【题型】选择题　【知识点】平面几何　【难度】medium
如图,在 $\triangle ABC$ 中, $\angle ACB = 90^\circ$, $\tan B = \frac{\sqrt{3}}{3}$, $AB = 10$, $D$ 是 $BC$ 上一动点, $CE \perp AD$ 于 $E$, $EF \perp AB$ 交 $BC$ 于点 $F$, 则 $CF$ 的最大值是（\quad ）

A. $\frac{6\sqrt{3}}{5}$  \quad
B. $\frac{5\sqrt{3}}{6}$  \quad
C. $\sqrt{3}$  \quad
D. $\frac{5\sqrt{3}}{2}$
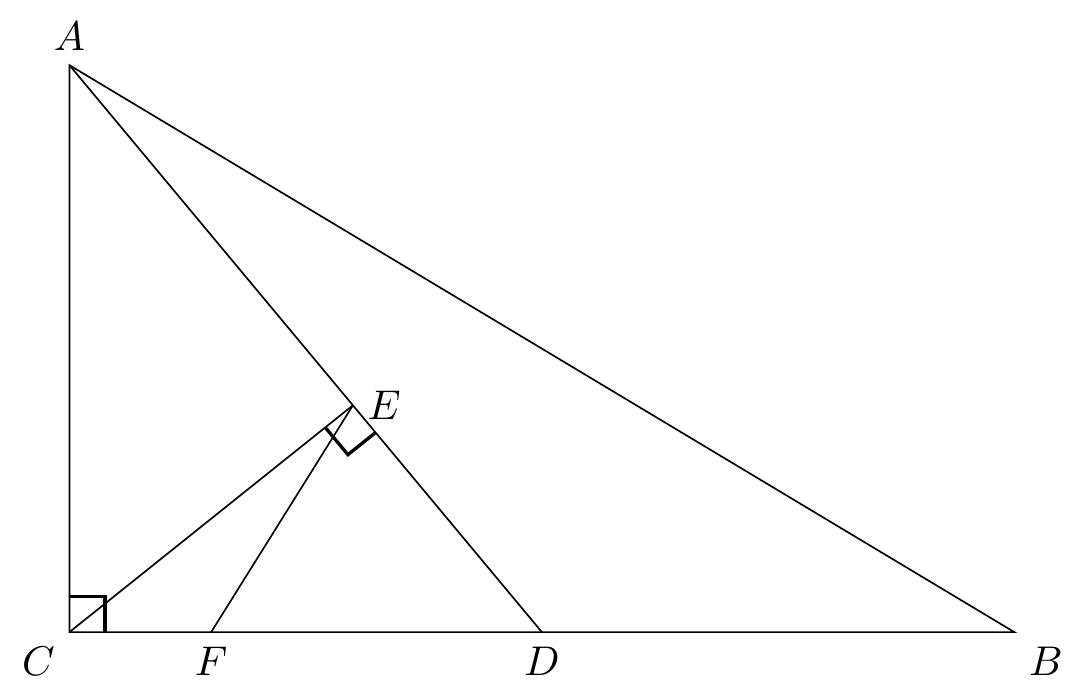
【解答】
解：如图，取 $AC$ 的中点 $O$，连接 $OE$，$OF$，延长 $FE$ 交 $AB$ 于 $T$。

$\because \angle ACB = 90^\circ$, $AB = 10$, $\tan B = \frac{\sqrt{3}}{3}$,

$\therefore \angle B = 30^\circ$,

$\therefore \angle CAB = 60^\circ$, $AC = \frac{1}{2} AB = 5$,

$\because CE \perp AD$,

$\therefore \angle AEC = 90^\circ$,

$\therefore$ 点 $E$ 在 $\odot O$ 上，

$\therefore AO = OC = \frac{5}{2}$，

$\therefore OE = OA = \frac{5}{2}$，

$\therefore$ 点 $E$ 在以 $O$ 为圆心，$\frac{5}{2}$ 为半径的圆上运动,

$\because FT \perp AB$,

$\therefore$ 当 $FT$ 与 $\odot O$ 相切时，$CF$ 的值最大。

$\therefore$ 直线 $CF$，直线 $EF$ 都是 $\odot O$ 的切线。

$\therefore FC = FE$,

$\therefore \angle FCE = \angle FEC$,

$\because \angle CAE + \angle ACE = 90^\circ$, $\angle ACE + \angle ECF = 90^\circ$,

$\therefore \angle CAE = \angle FCE$,

$\because \angle CEF + \angle AET = 90^\circ$, $\angle AET + \angle EAT = 90^\circ$,

$\therefore \angle FEC = \angle EAT$,

$\therefore \angle CAE = \angle EAT = 30^\circ$,

$\because CF = FE$, $OC = OE$,

$\therefore OF \perp EC$,

$\because AD \perp CE$,

$\therefore OF \parallel AD$,

$\therefore \angle COF = \angle CAD = 30^\circ$,

$\therefore OF = 2CF$,

$\therefore CF = \frac{5\sqrt{3}}{6}$,

$\therefore CF$ 的最大值为 $\frac{5\sqrt{3}}{6}$。

故选：B.
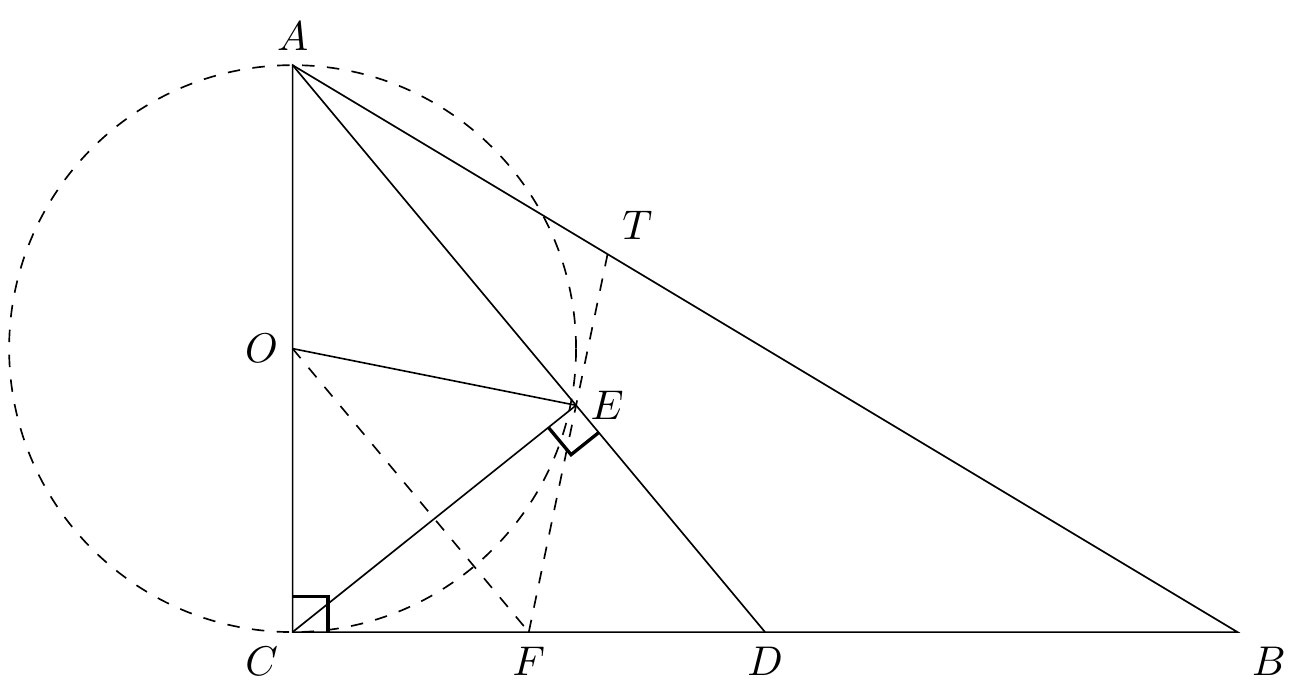